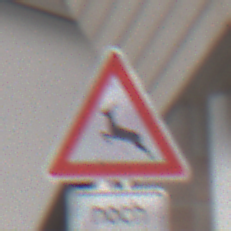
Verkehrszeichen: WildwechselRechts
Zusatzzeichen unten: LaengeEinerStrecke3
Umgebung: Roofed, Urban
Tageszeit: MorningAfternoon
Wetter: PartlyCloudy
Licht: Natural
Jahreszeit: NotSpecified
Kontrast: MediumContrast